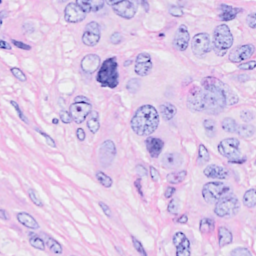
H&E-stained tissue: Breast